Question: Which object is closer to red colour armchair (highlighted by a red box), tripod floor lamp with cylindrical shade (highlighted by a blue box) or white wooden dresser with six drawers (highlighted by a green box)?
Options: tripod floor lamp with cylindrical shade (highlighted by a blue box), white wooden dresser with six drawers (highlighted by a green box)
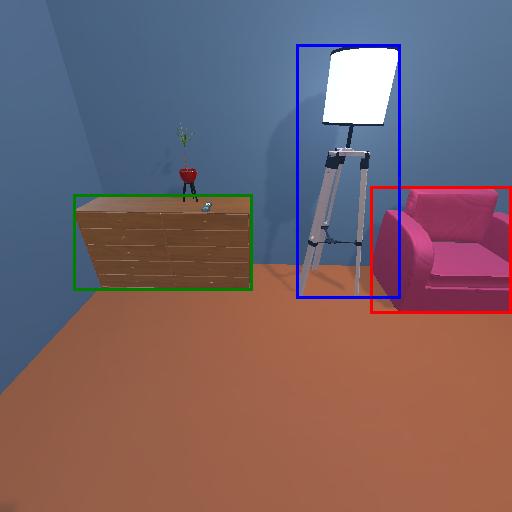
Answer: tripod floor lamp with cylindrical shade (highlighted by a blue box)